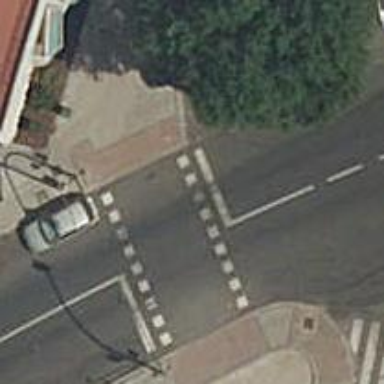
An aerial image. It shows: Road with traffic signals and zebra crossing with traffic signals.